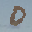
Label: 0